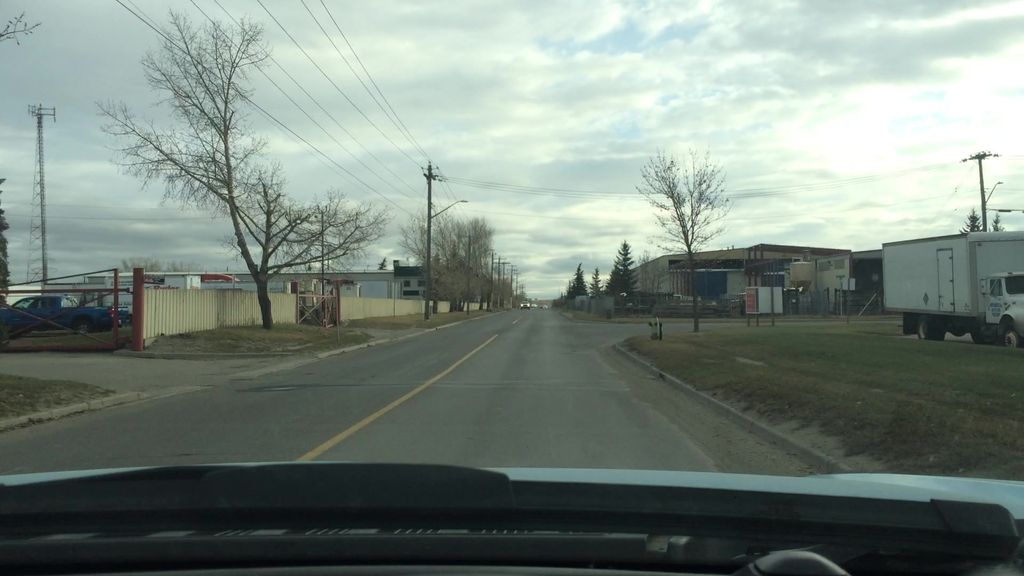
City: calgary